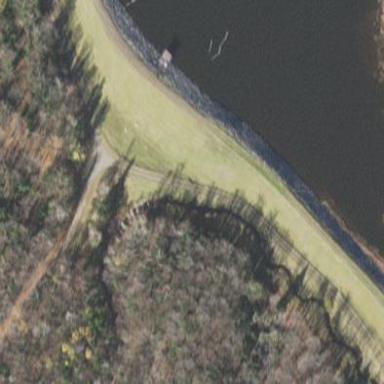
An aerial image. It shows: Dam across waterway.